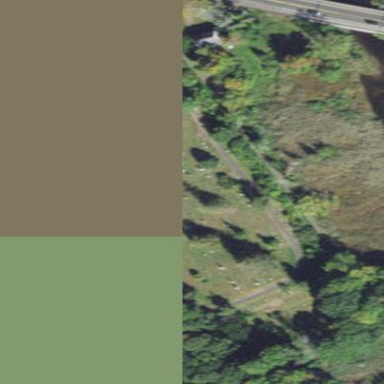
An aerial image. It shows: Cemetery.